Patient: sex F, age 68
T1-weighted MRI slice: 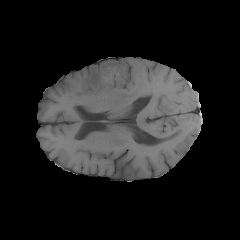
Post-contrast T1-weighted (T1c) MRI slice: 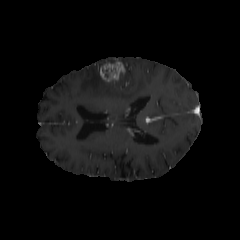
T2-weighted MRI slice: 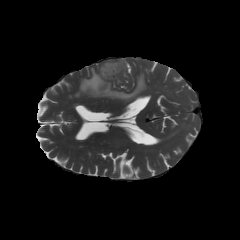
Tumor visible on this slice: yes
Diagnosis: Glioblastoma, IDH-wildtype
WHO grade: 4